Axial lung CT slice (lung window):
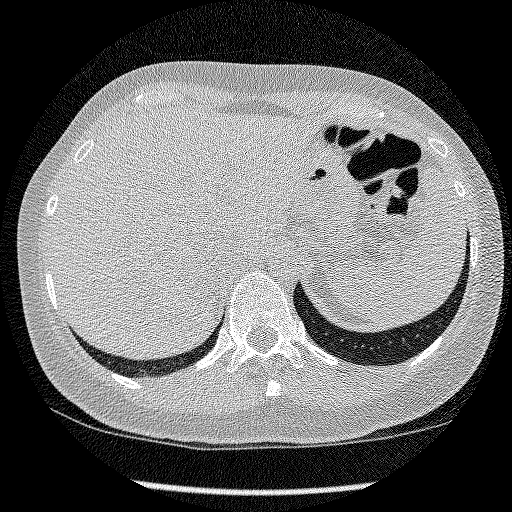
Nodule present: no